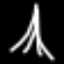
Label: The Eiffel Tower